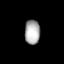
Tissue: lung
Cell type: Fibroblasts
Senescence score: 0.5838
Nuclear area (px): 366
Mean DAPI intensity: 172.456